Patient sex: M
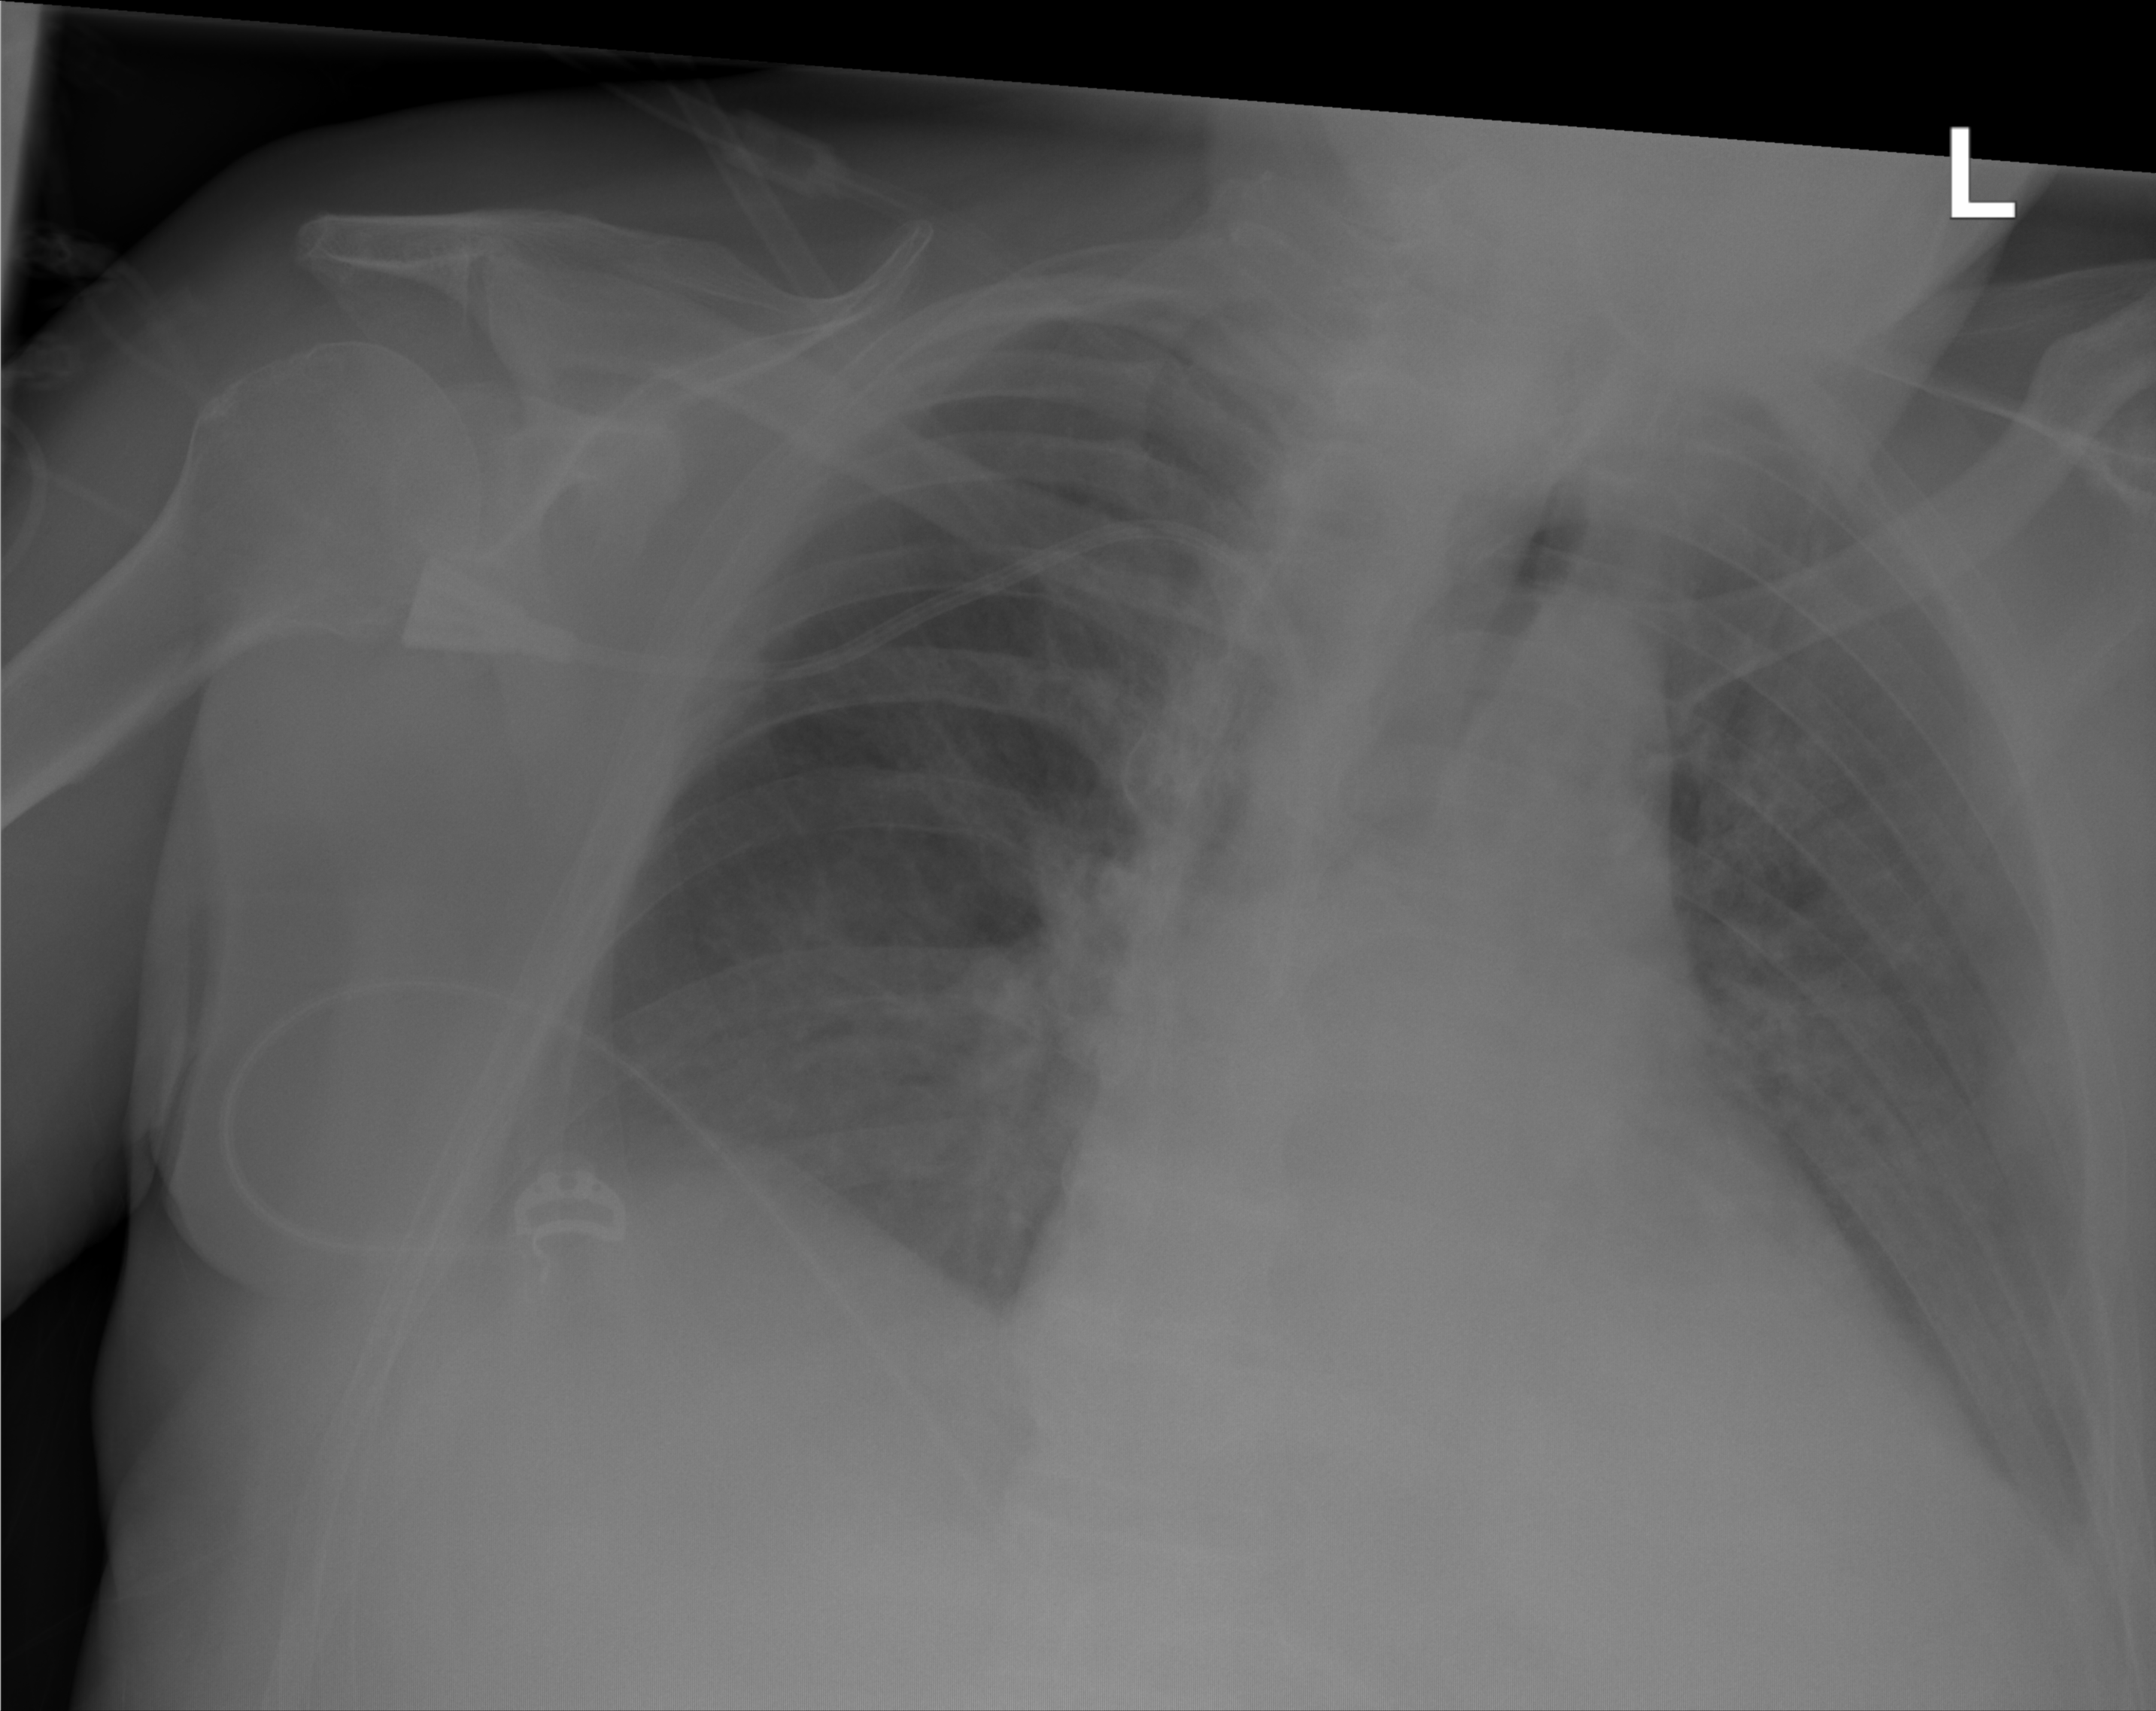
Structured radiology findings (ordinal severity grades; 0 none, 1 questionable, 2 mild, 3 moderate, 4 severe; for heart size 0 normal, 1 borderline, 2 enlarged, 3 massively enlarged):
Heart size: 2
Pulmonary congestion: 2
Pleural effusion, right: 2
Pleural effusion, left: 2
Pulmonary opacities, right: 2
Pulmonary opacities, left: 2
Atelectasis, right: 2
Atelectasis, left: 2